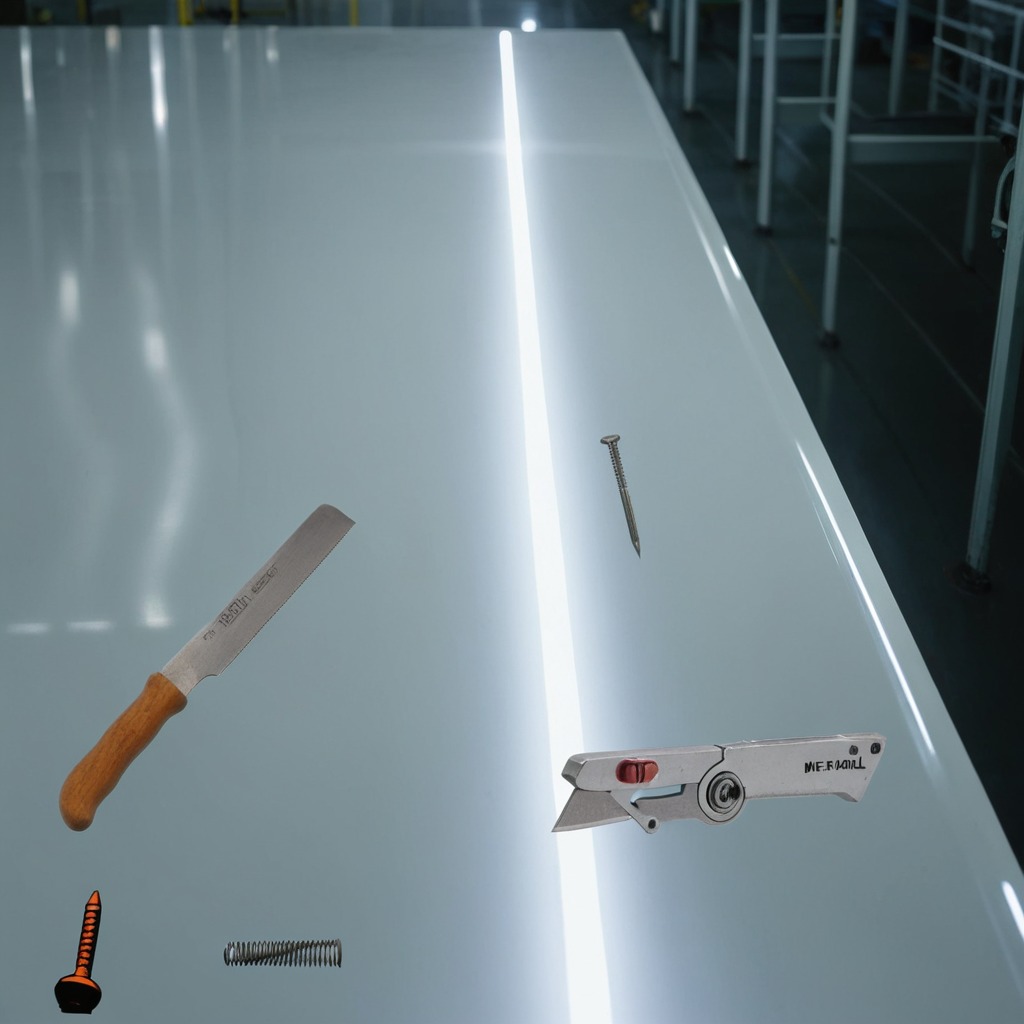
A utility knife, a metal machine screw, an iron nail, a coiled metal spring, and a handheld metal saw are lying on the high-gloss table in a ship maintenance bay industrial lighting.